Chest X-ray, AP view. Patient: 43 years old, sex F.
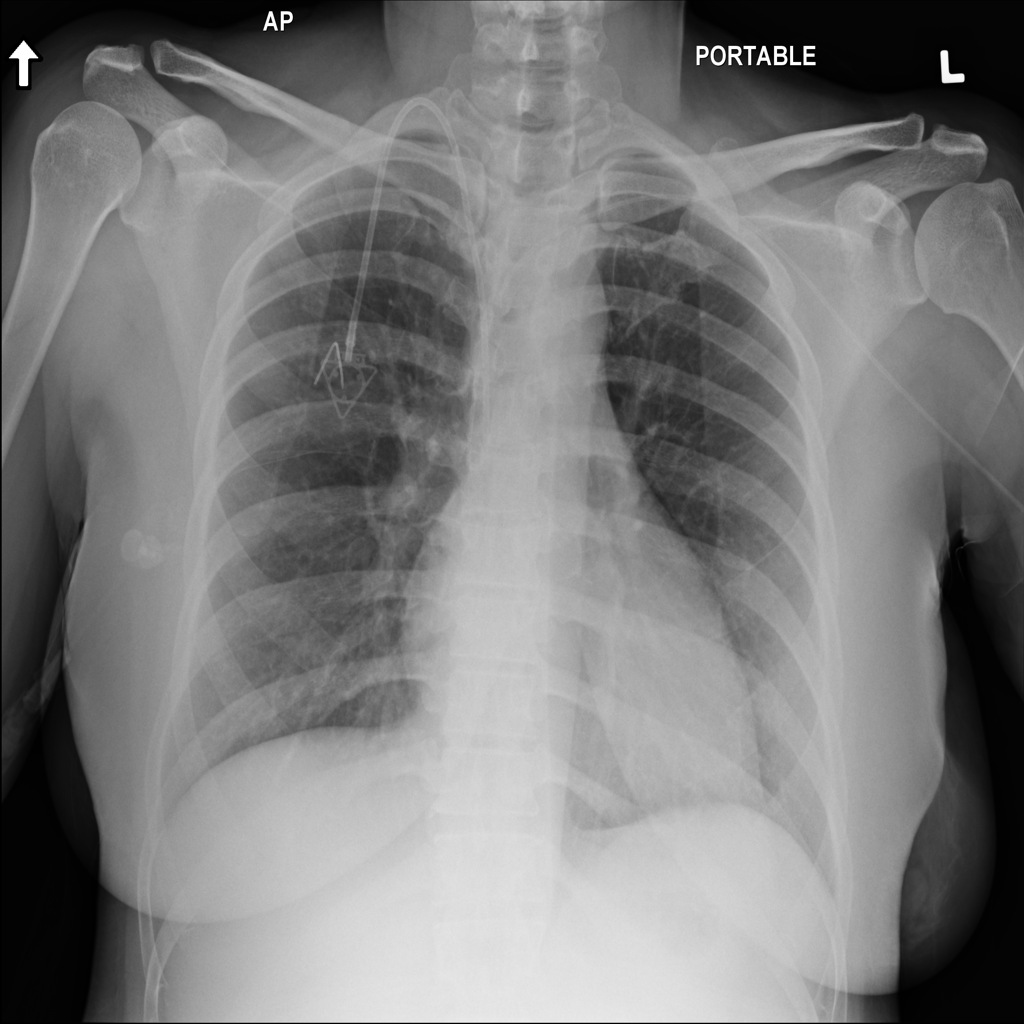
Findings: No Finding